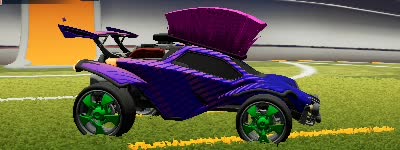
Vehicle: octane